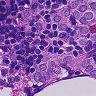
Metastatic tissue present: yes